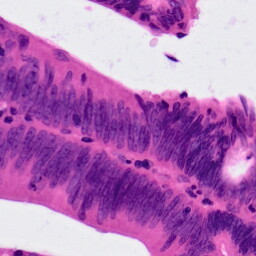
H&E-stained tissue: Colon